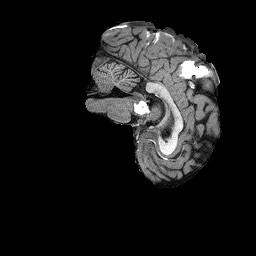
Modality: T1w
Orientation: sagittal
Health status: ill